Field crop: maize
Growth stage: 2
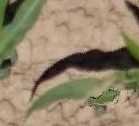
Species: maize